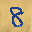
Label: 8